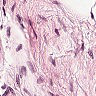
Metastatic tissue present: no